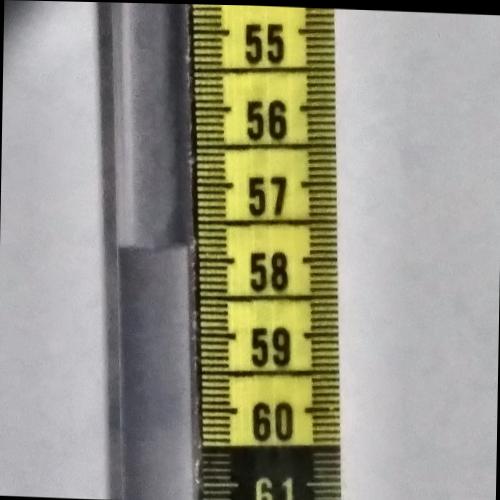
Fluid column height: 57.8 cm